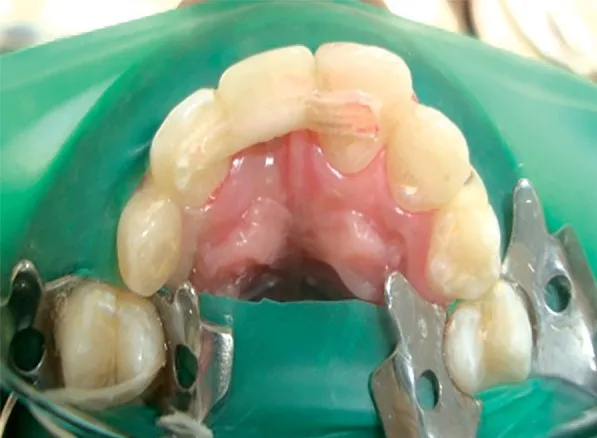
Palatal view of the FRC resin bridge.
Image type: medical_photograph (oral_photograph)